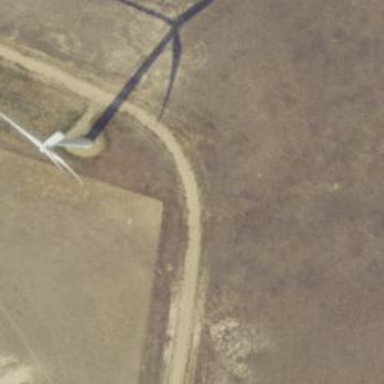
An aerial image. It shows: Road designated for service vehicles specifically for accessing wind farm.